This grayscale texture is a bearing vibration snapshot reshaped row-by-row into a square image. Diagnose the bearing from this image, choosing from: normal, inner_race, outer_race, ball.
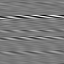
Answer: outer_race